I will show an image sequence of human cooking. I have annotated the images with numbered circles. Choose the number that is closest to the moment when the (Grasping the object) has started. You are a five-time world champion in this game. Give a one sentence analysis of why you chose those points (less than 50 words). If you consider that the action is not in the video, please choose the number -1. Provide your answer at the end in a json file of this format: {"points": []}
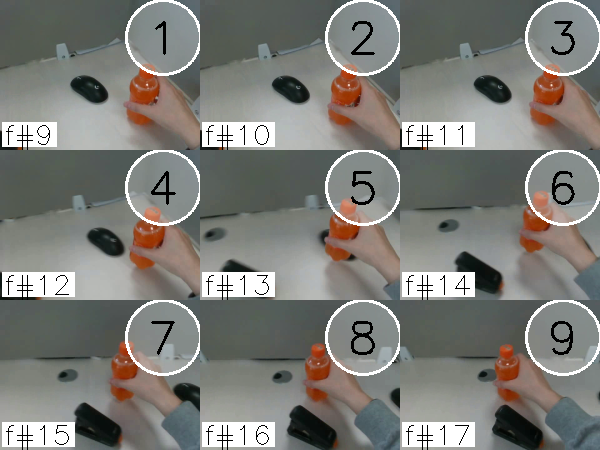
Frame 1 shows the clearest moment of hand-object contact.
{"points": [1]}